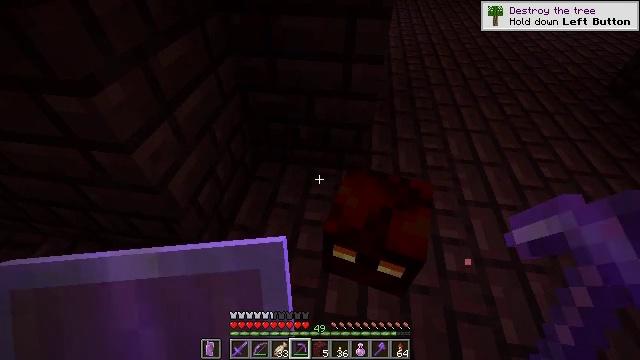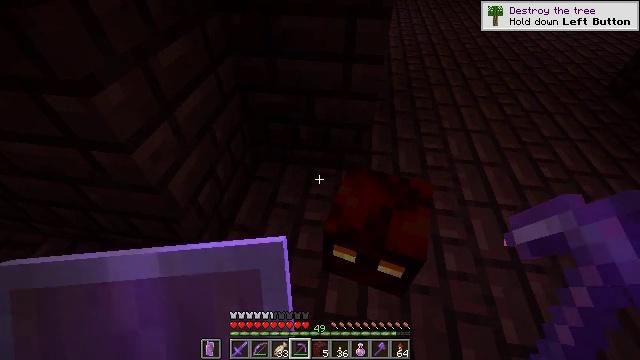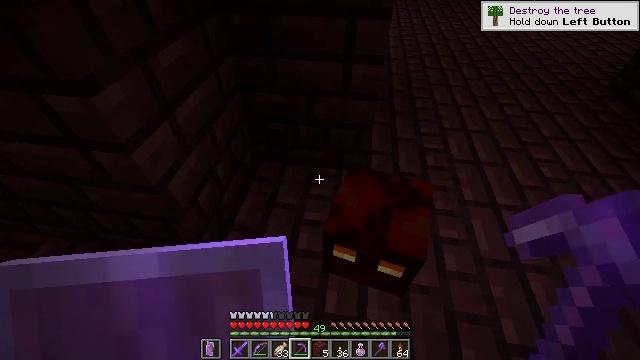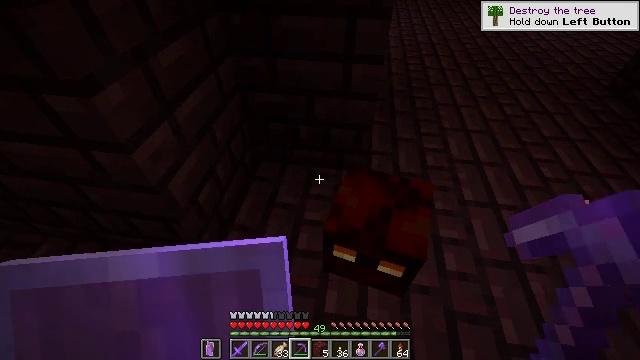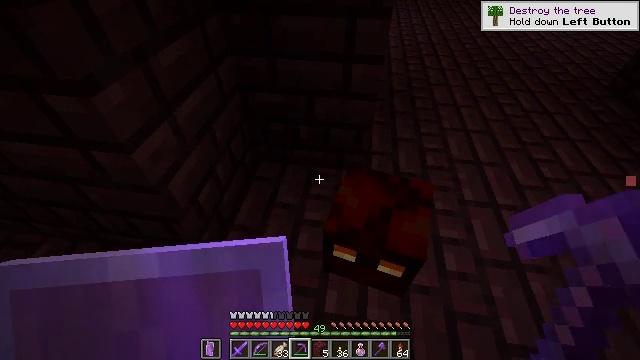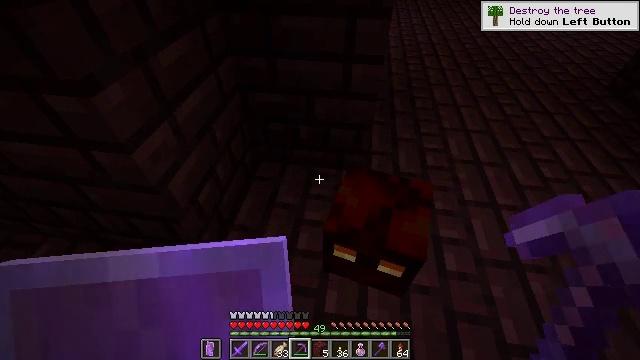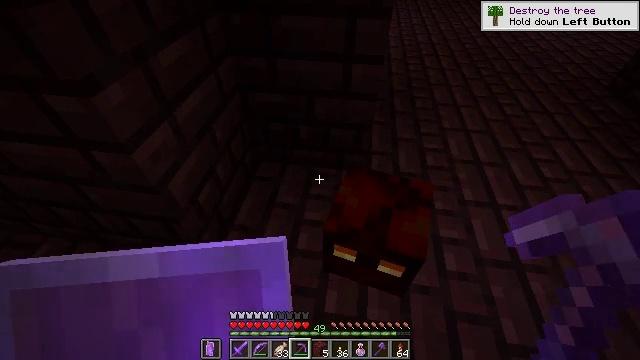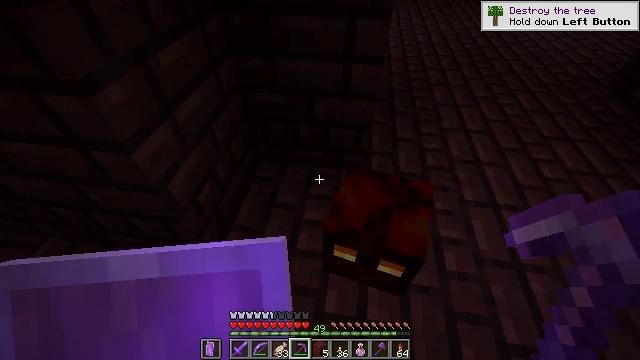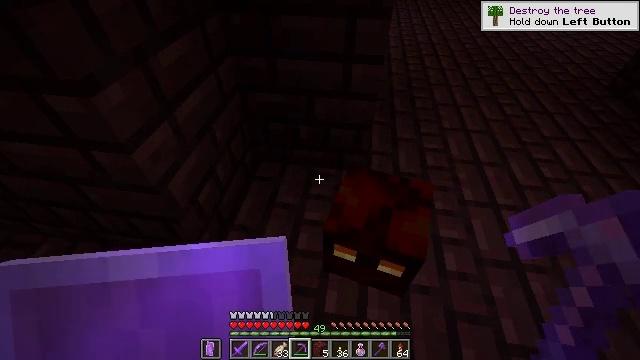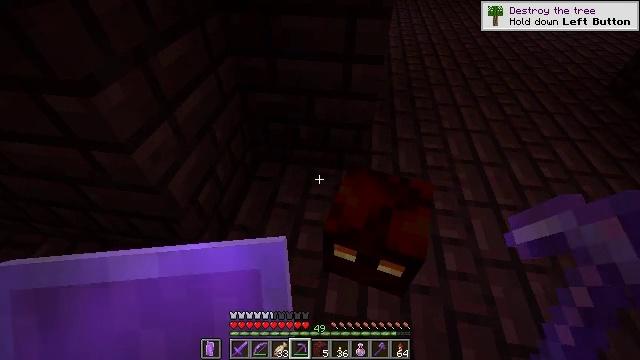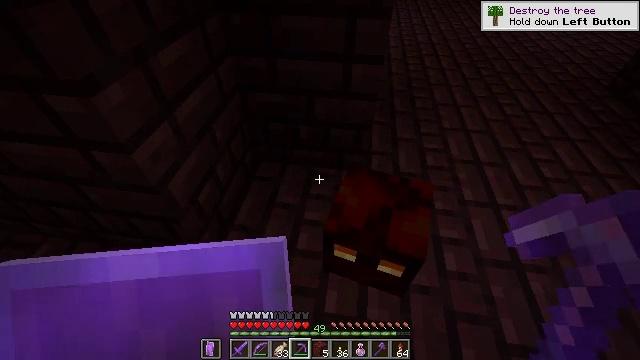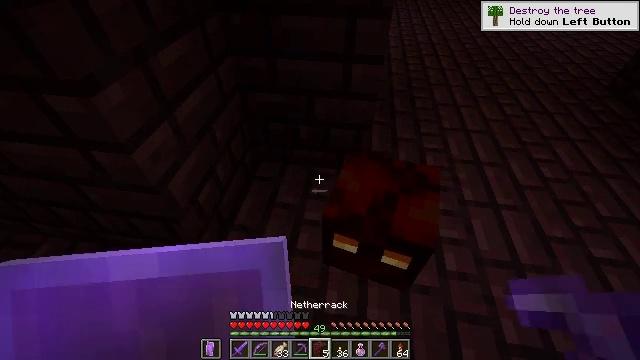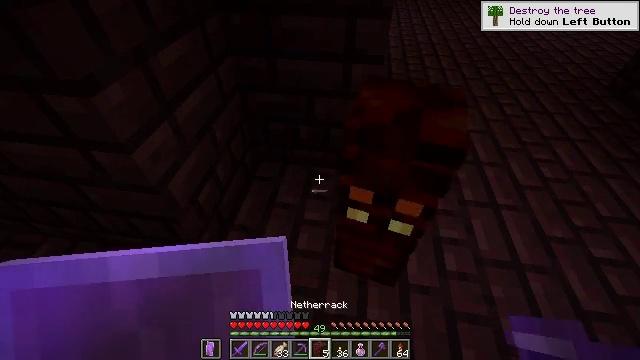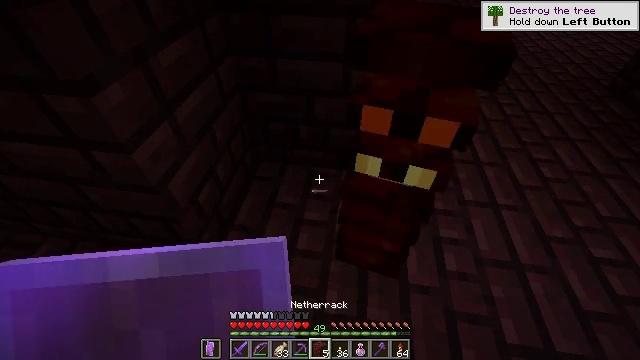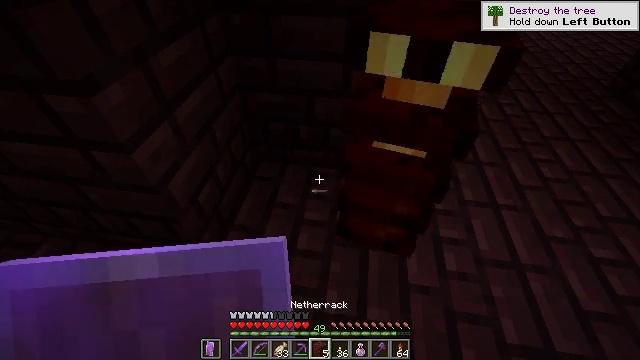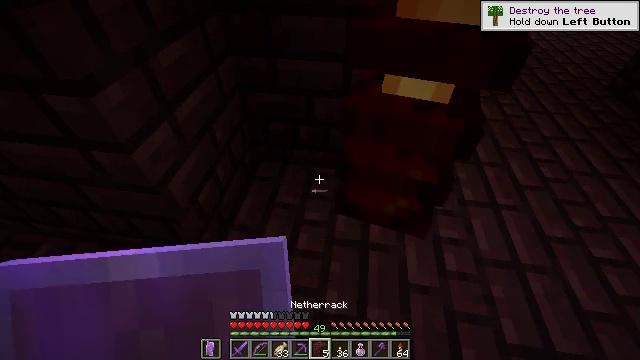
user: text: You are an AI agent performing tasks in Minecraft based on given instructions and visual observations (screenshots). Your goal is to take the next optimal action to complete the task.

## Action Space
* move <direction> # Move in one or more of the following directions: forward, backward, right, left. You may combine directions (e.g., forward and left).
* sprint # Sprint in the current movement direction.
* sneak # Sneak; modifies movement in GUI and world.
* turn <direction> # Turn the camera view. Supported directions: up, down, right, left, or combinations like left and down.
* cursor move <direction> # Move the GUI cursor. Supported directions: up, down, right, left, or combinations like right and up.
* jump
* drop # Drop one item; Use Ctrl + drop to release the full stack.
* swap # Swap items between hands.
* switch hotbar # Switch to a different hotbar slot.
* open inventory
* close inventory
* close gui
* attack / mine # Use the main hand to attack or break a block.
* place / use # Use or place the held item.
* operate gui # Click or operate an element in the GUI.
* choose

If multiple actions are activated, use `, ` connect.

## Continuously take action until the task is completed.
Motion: motion action
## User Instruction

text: Kill a magma cube.
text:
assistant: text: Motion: no_op
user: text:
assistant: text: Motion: no_op
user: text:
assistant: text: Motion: no_op
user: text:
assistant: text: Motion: no_op
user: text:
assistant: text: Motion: no_op
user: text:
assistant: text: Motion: no_op
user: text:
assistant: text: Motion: no_op
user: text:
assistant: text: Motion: no_op
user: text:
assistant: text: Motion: no_op
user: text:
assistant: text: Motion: no_op
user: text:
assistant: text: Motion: no_op
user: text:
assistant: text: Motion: no_op
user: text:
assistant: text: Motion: no_op
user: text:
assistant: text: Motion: no_op
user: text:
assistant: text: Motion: no_op
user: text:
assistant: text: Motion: no_op
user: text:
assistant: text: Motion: no_op
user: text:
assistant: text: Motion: no_op
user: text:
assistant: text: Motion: no_op
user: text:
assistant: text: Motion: no_op
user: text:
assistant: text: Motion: no_op
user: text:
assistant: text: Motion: no_op
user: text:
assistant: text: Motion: no_op
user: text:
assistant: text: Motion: no_op
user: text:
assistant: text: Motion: no_op
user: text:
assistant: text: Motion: no_op
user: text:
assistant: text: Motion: no_op
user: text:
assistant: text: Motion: no_op
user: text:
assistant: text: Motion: no_op
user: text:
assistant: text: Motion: no_op